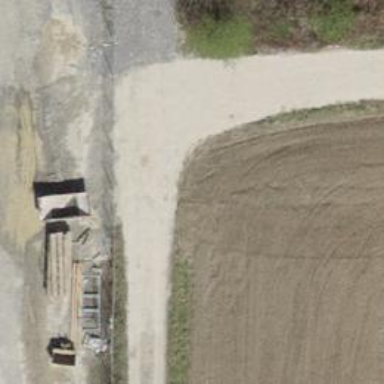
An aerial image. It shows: Gravel track.